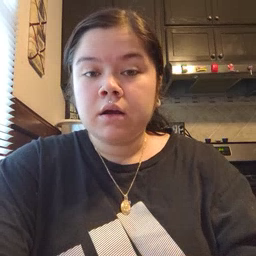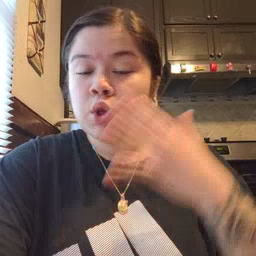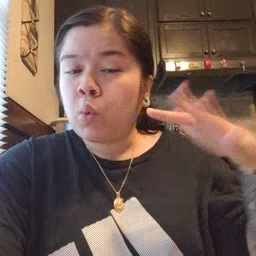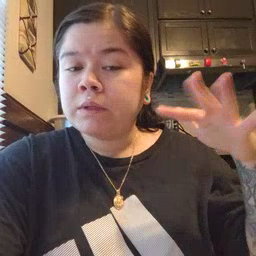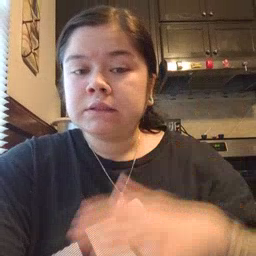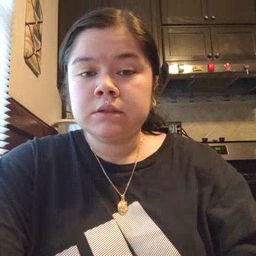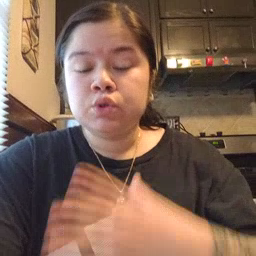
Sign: noisy